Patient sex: M
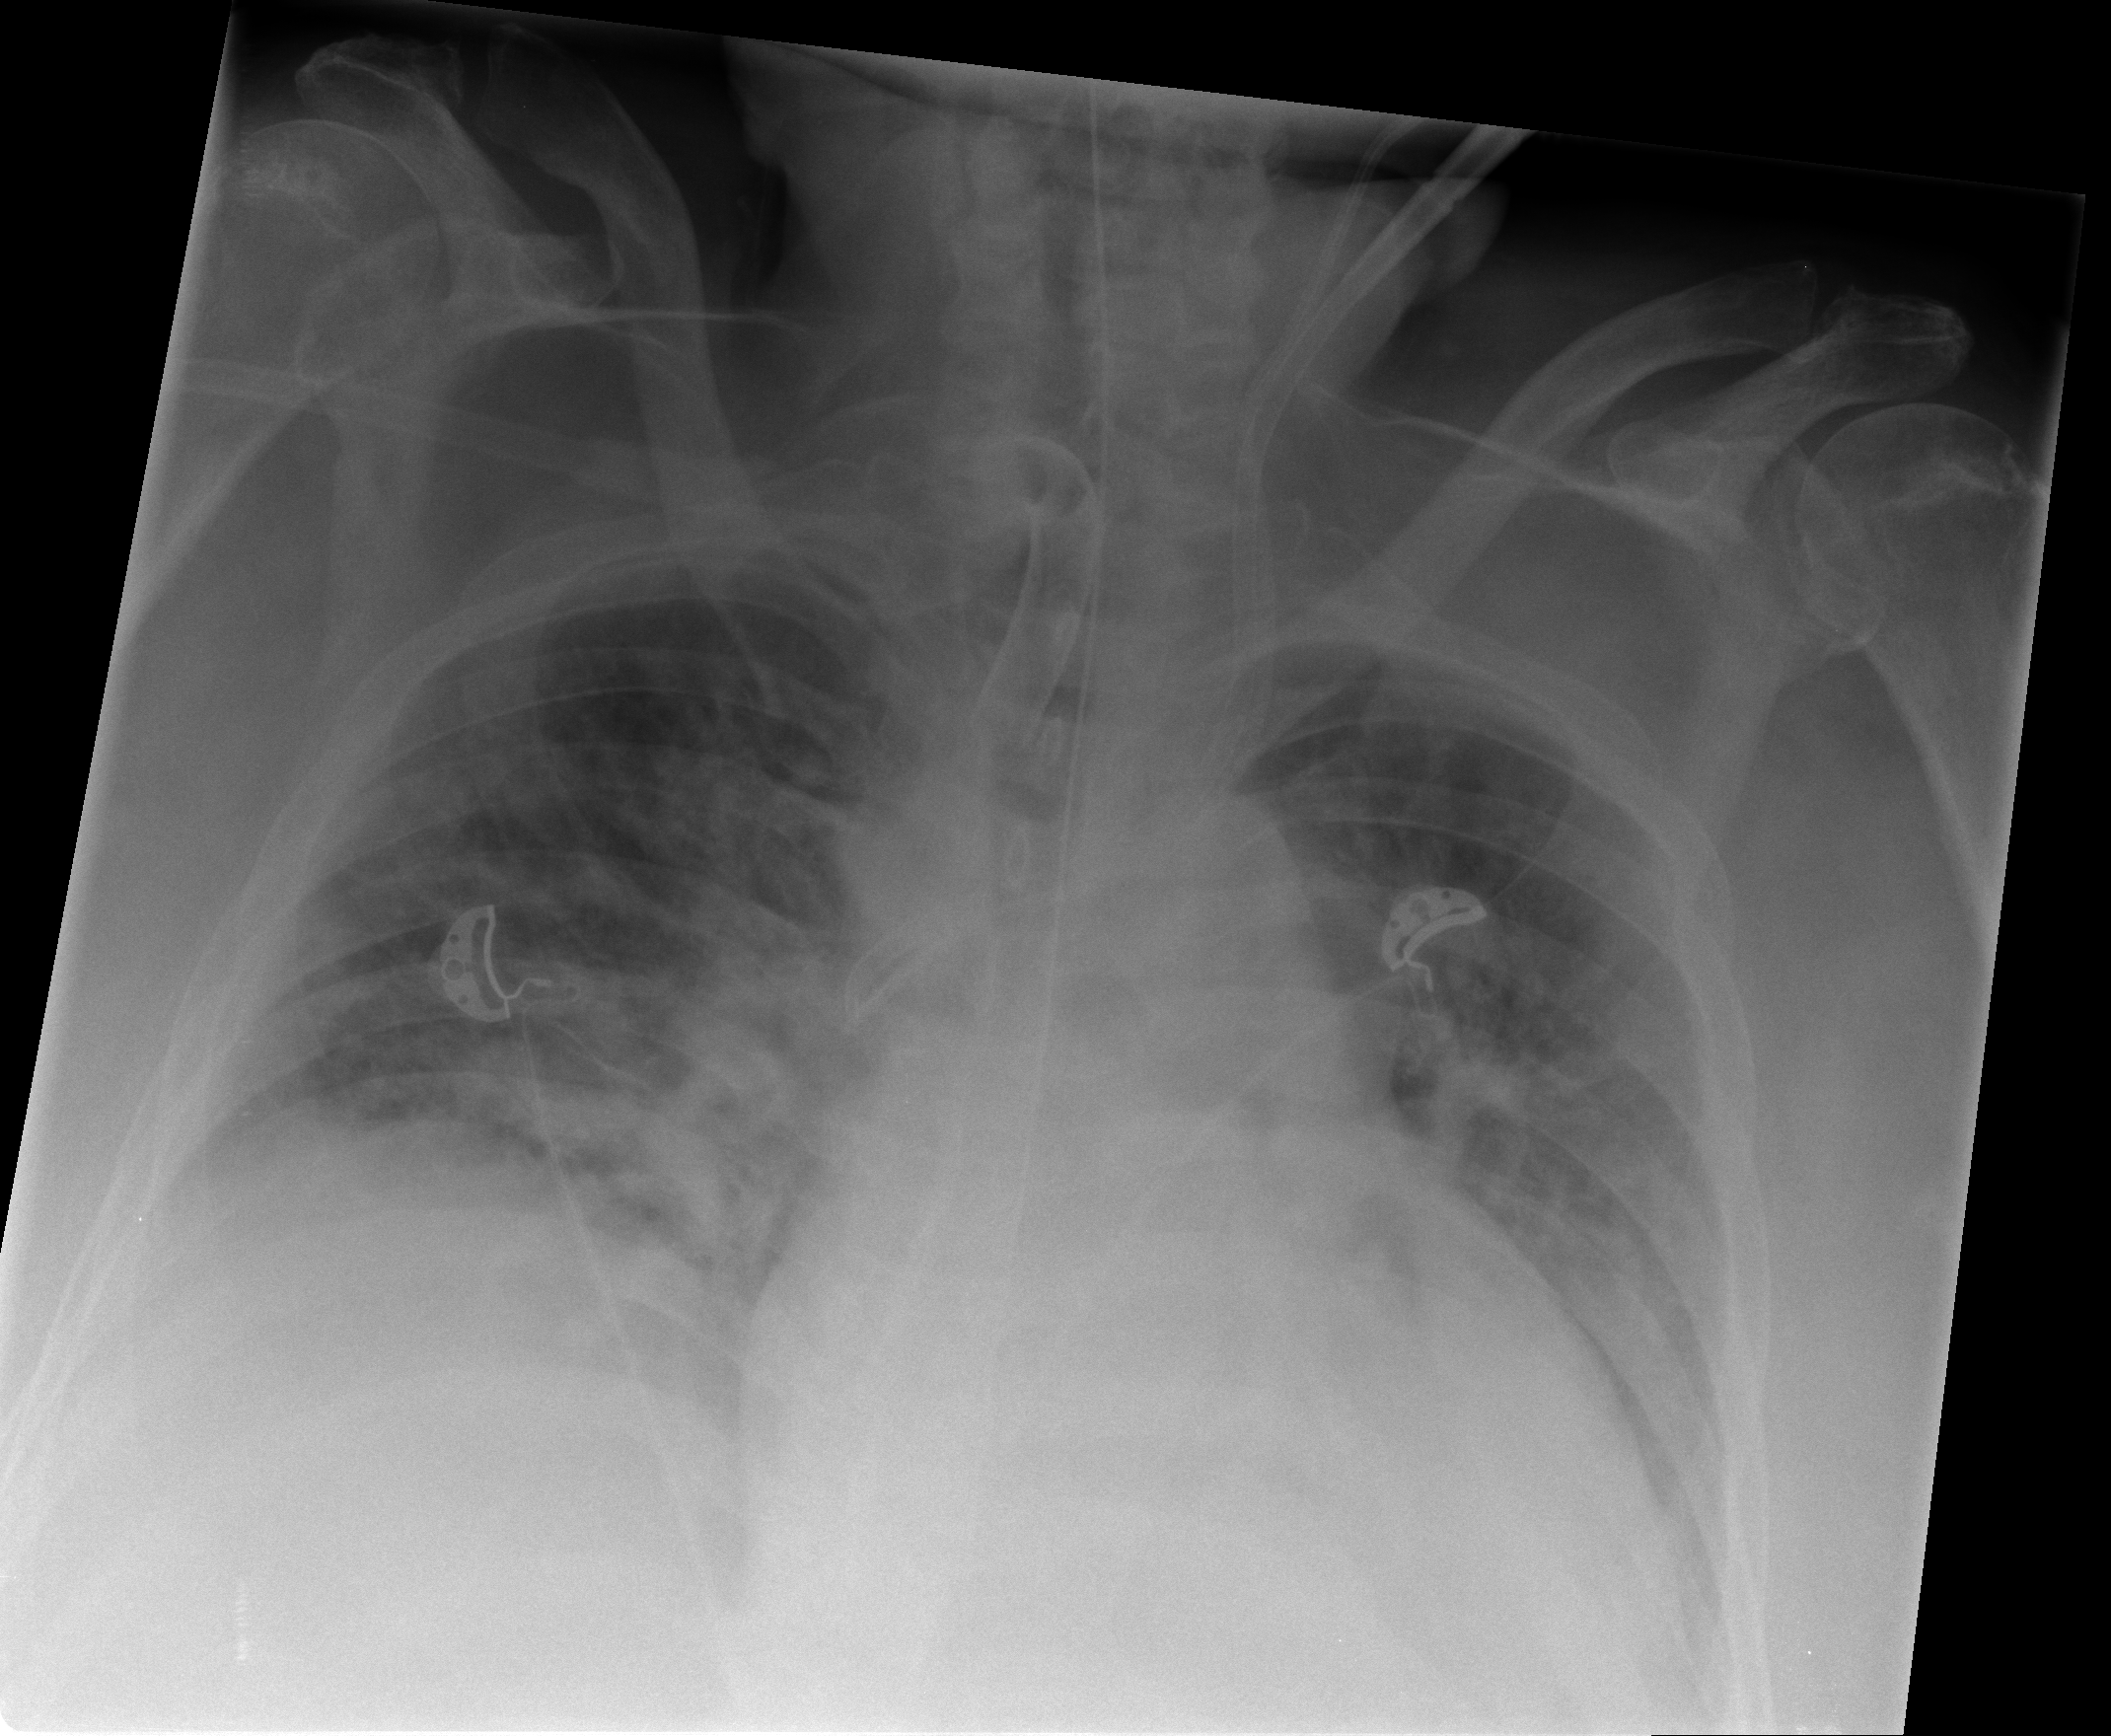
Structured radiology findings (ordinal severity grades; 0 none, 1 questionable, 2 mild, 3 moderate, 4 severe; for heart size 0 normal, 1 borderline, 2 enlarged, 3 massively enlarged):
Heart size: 2
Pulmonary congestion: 3
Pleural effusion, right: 2
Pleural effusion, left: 2
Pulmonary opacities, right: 3
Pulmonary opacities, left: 2
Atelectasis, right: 2
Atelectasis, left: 2